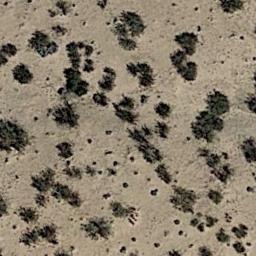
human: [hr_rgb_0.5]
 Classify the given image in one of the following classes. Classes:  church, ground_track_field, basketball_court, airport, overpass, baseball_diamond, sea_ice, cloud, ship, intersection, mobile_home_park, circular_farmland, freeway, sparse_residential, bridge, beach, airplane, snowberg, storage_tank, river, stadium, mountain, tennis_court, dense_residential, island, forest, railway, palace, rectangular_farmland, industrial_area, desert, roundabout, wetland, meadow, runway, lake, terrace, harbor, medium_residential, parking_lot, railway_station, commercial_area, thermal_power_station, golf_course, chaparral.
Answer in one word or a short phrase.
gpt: chaparral